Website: walmart
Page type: cart
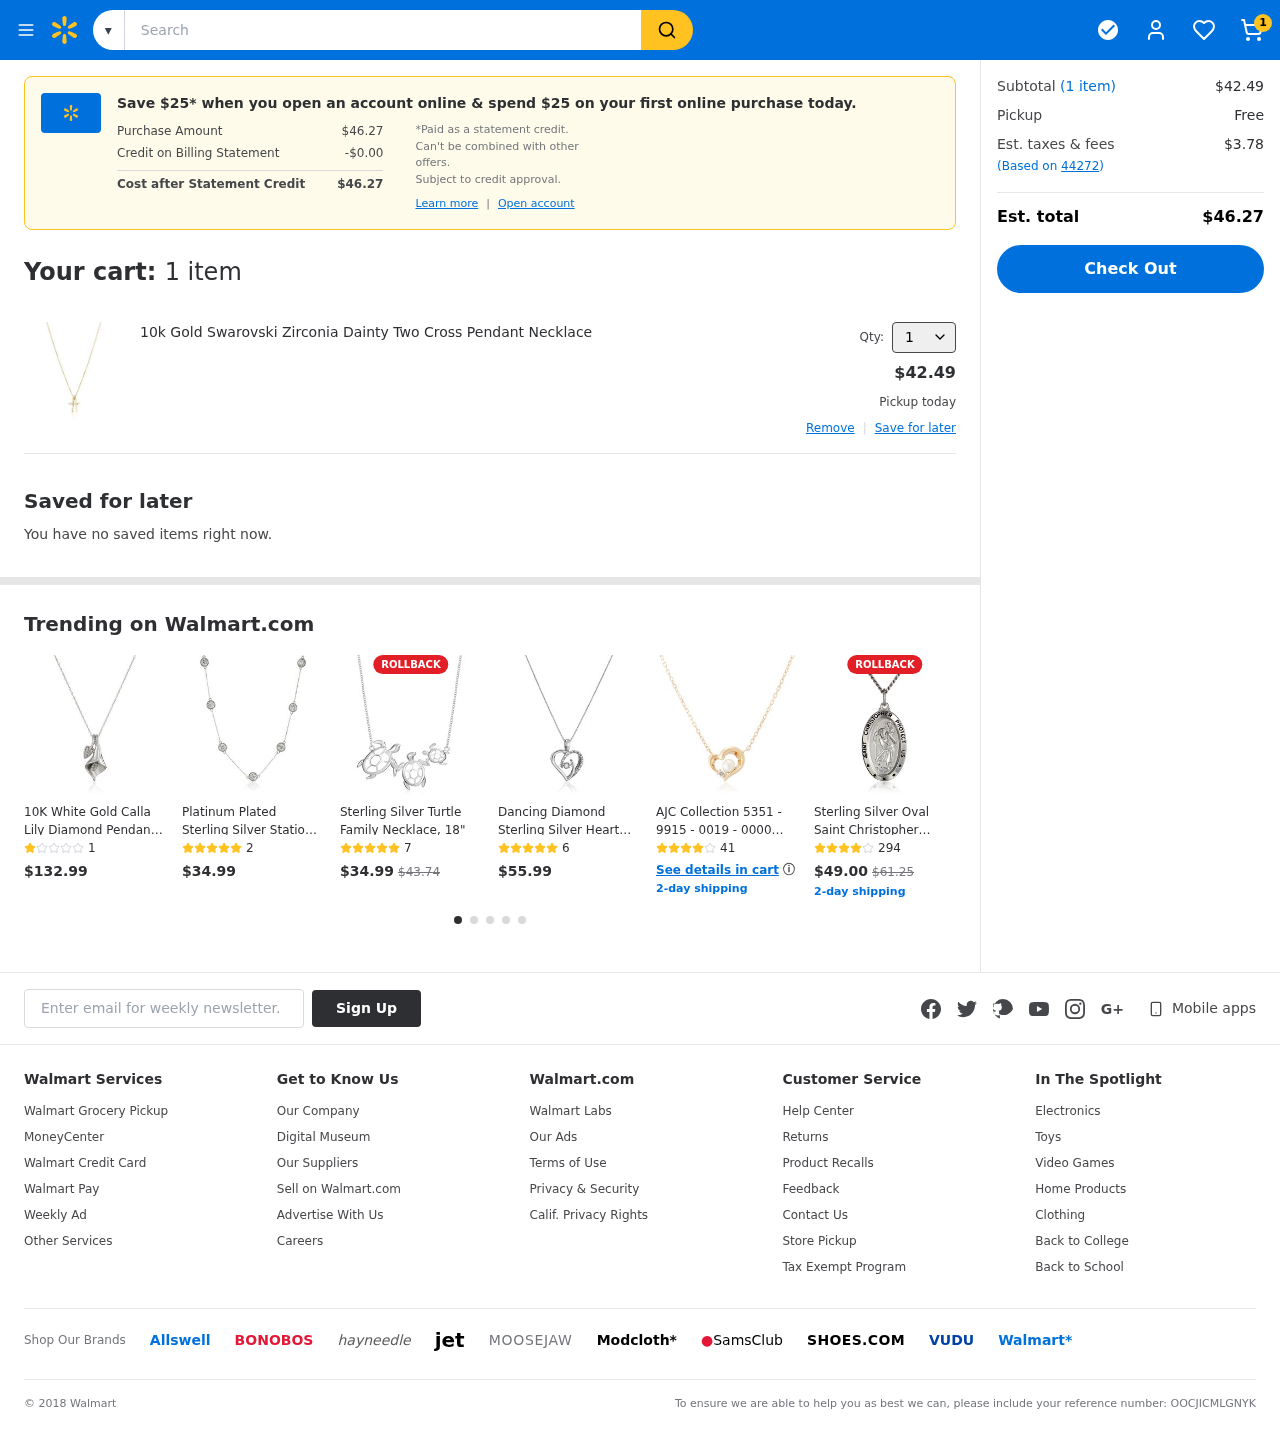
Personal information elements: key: PII_EMAIL
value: kylereynolds@yahoo.com
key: PII_POSTCODE
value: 44272
Product elements: key: PRODUCT1_NAME
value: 10k Gold Swarovski Zirconia Dainty Two Cross Pendant Necklace
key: PRODUCT1_PRICE
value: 42.49
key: PRODUCT1_QUANTITY
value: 1
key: PRODUCT2_NAME
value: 10K White Gold Calla Lily Diamond Pendant Necklace (1/10 cttw, I-J Color, I2-I3 Clarity), 18"
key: PRODUCT2_NUM_RATINGS
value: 1
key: PRODUCT2_PRICE
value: $132.99
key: PRODUCT3_NAME
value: Platinum Plated Sterling Silver Station Necklace set with Swarovski Zirconia (6mm), 18"
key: PRODUCT3_NUM_RATINGS
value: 2
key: PRODUCT3_PRICE
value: $34.99
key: PRODUCT4_NAME
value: Sterling Silver Turtle Family Necklace, 18"
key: PRODUCT4_NUM_RATINGS
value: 7
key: PRODUCT4_PRICE
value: $34.99
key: PRODUCT4_ORIGINAL_PRICE
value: $43.74
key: PRODUCT5_NAME
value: Dancing Diamond Sterling Silver Heart Pendant Necklace (1/10cttw, J-K Color, I2-I3 Clarity), 18"
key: PRODUCT5_NUM_RATINGS
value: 6
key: PRODUCT5_PRICE
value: $55.99
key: PRODUCT6_NAME
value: AJC Collection 5351 - 9915 - 0019 - 0000 Pearl K10 Yellow Gold Heart Motif Necklace
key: PRODUCT6_NUM_RATINGS
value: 41
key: PRODUCT7_NAME
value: Sterling Silver Oval Saint Christopher Medal Necklace with Rhodium Plated Stainless Steel Chain, 20"
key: PRODUCT7_NUM_RATINGS
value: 294
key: PRODUCT7_PRICE
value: $49.00
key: PRODUCT7_ORIGINAL_PRICE
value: $61.25
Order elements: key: ORDER_NUM_ITEMS
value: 1
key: ORDER_TOTAL
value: $46.27
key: ORDER_NUM_ITEMS
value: (1 item)
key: ORDER_NUM_ITEMS
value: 1 item
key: ORDER_SUBTOTAL
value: $42.49
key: ORDER_TAX
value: $3.78
Search elements: key: HEADER_SEARCH
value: Search